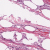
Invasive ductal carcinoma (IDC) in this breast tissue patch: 0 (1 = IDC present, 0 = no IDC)